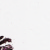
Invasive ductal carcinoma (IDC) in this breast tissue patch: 0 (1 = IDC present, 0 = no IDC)